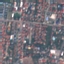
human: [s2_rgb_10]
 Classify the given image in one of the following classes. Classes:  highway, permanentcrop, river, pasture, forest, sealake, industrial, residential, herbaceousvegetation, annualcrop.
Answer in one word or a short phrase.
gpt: Residential